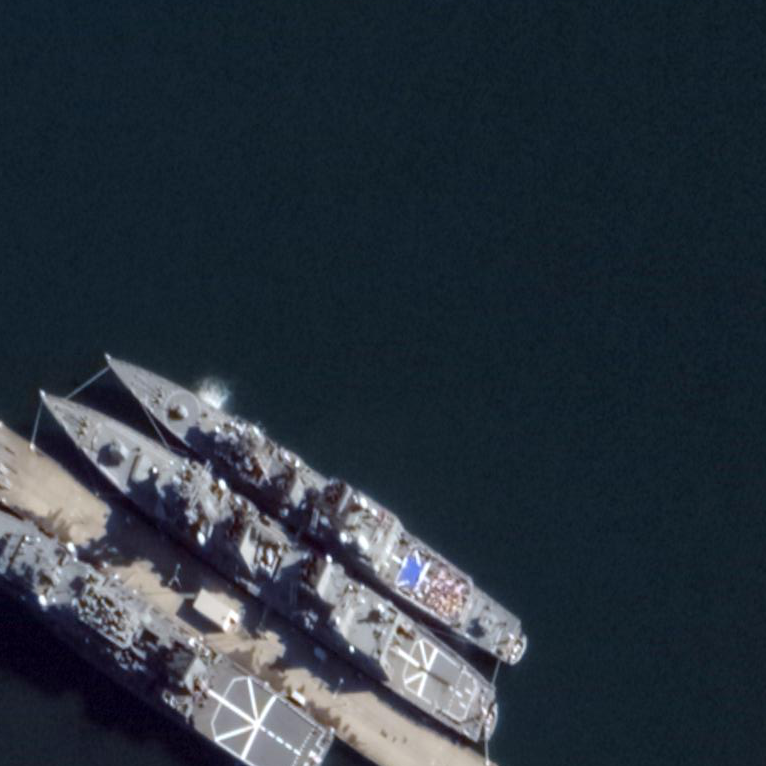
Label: cruiser